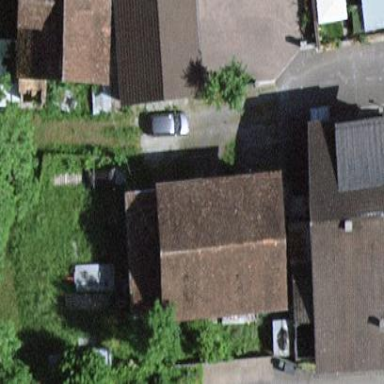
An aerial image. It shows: Shed building.